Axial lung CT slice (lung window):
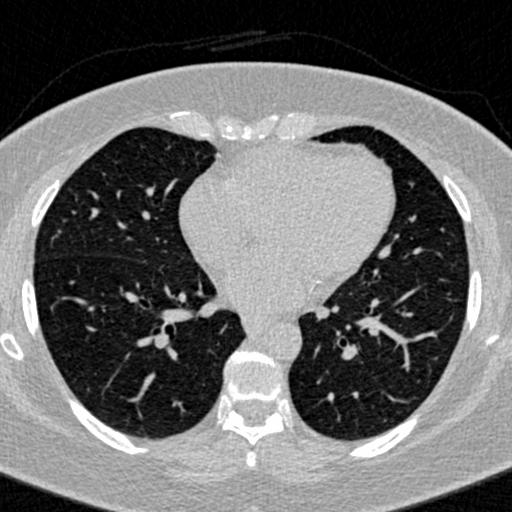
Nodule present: no